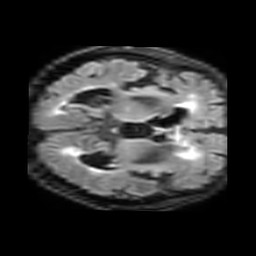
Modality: FLAIR
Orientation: axial
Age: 87
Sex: male
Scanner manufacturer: philips
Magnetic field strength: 3 T
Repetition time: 11 s
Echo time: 0.12 s